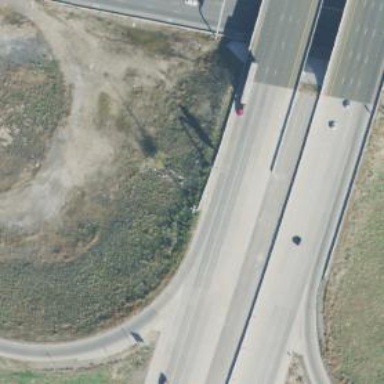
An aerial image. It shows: Motorway.